Question: I'm trying to place a form button inside a table cell which is displayed as an image. I could simply set the input type to image, however I don't want the mouse coordinates to be passed to GET.
This is what I've tried:
html:
'''
<form action='php/like.php' method='get'>
<input type='submit' id='like' title='like' name='id' value='<?php echo $value[id]; ?>' />
</form>
'''
css:
'''
#like {
background: url('images/star.png') no-repeat;
width: 16px;
height: 16px;
}
'''
This is my result (tested on firefox and chrome):

How can I get the image to be displayed?
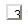
Answer: '''
font-size:0;
'''
into the class it will get rid of the text that overlays the submit button.